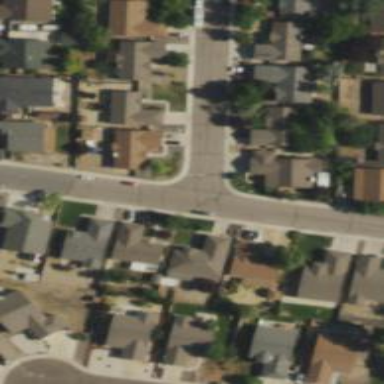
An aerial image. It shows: Residential road with asphalt surface and separate sidewalk.